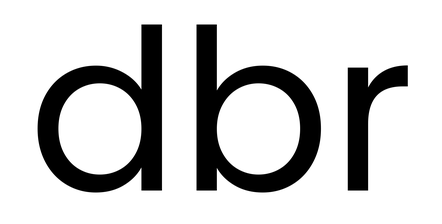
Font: Poppins-Regular